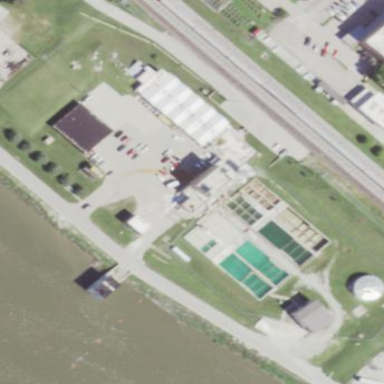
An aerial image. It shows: Building that is part of the water works infrastructure.